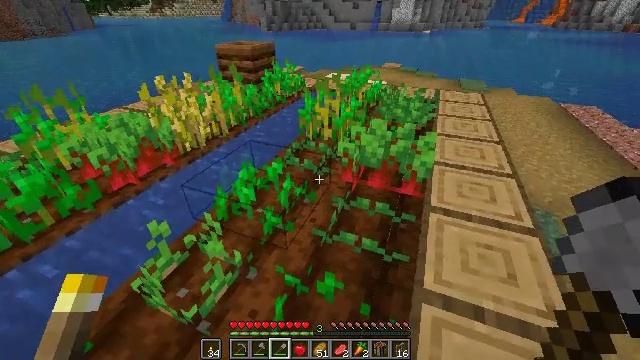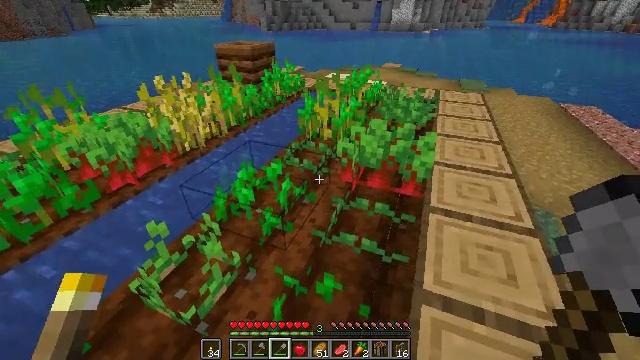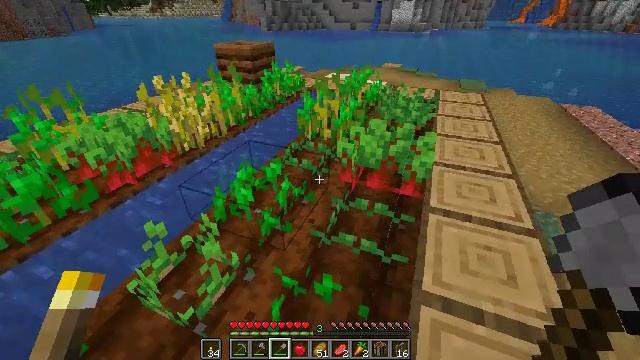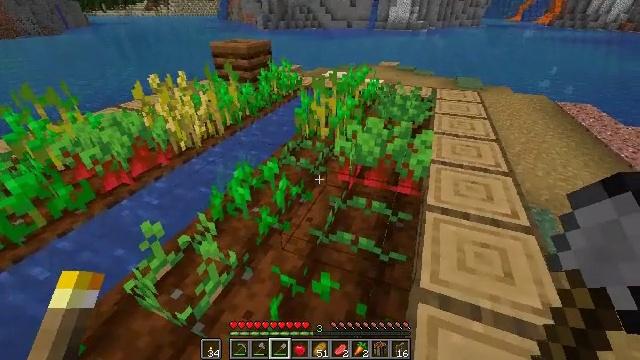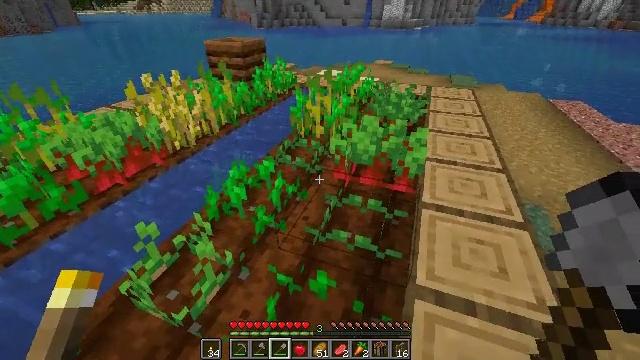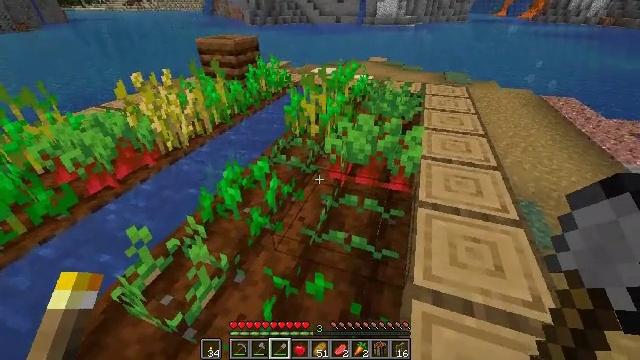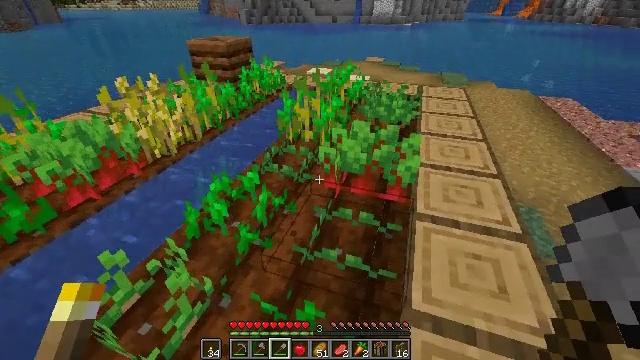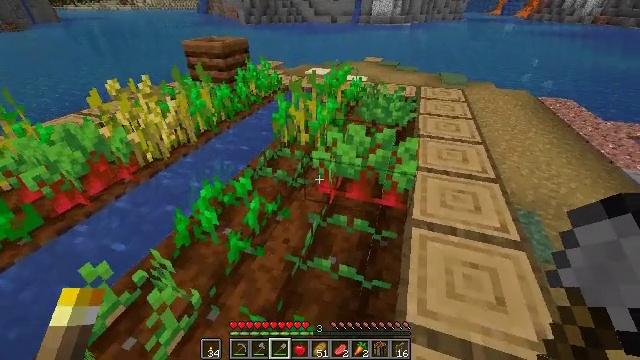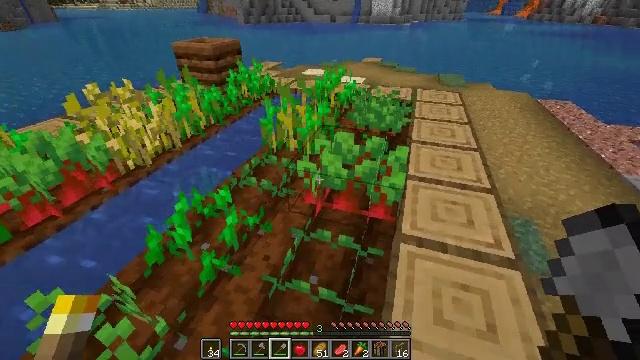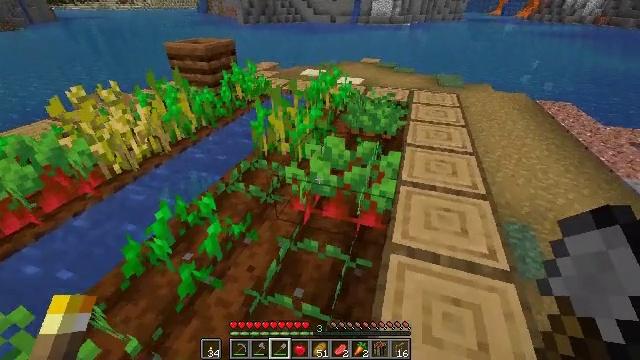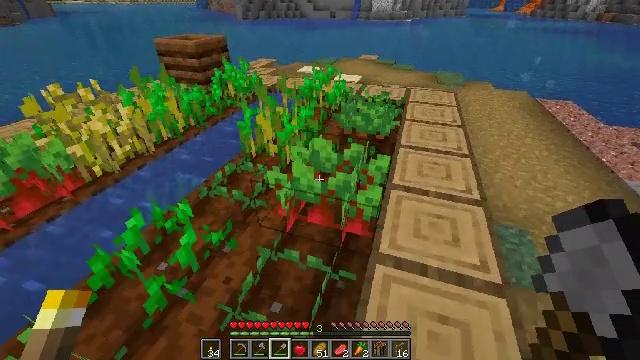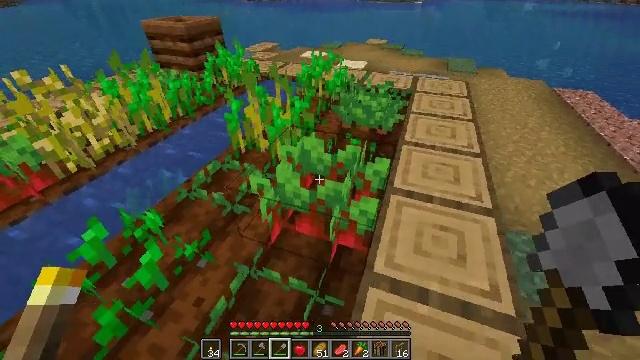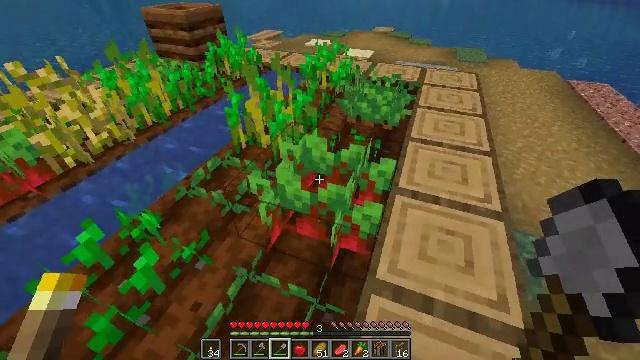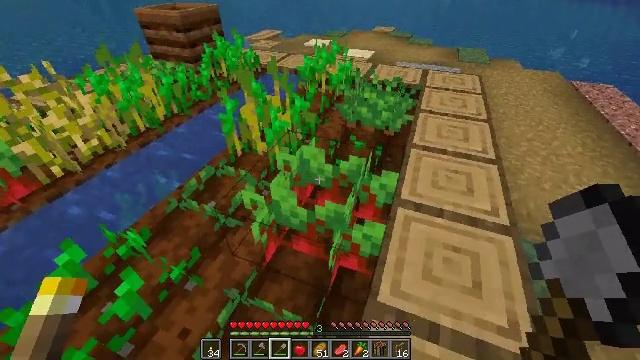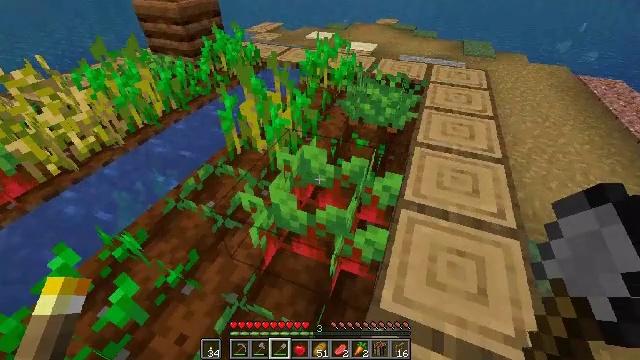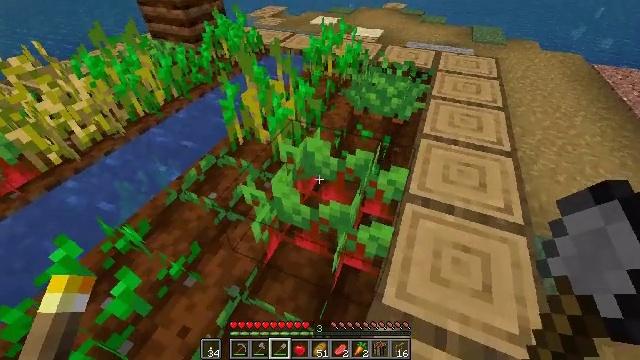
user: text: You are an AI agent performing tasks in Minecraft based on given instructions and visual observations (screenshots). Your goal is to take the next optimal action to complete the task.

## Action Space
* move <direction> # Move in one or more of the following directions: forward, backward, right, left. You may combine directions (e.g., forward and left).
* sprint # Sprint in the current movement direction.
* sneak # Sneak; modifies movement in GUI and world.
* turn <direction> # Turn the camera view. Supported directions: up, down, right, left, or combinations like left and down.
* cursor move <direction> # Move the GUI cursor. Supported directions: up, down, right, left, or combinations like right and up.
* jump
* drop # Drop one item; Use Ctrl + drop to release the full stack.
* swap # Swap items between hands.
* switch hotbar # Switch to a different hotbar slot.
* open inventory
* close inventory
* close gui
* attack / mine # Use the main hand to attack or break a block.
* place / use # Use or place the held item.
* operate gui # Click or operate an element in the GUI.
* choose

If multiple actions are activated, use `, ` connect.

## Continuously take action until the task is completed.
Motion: motion action
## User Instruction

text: Pull up beetroots from the soil.
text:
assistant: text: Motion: no_op
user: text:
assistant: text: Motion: no_op
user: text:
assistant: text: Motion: no_op
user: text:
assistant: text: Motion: turn right
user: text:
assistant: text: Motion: move forward, turn right
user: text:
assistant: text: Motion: move forward and move right
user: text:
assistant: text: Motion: move forward and move right
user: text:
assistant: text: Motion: move forward and move right
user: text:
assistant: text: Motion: move forward and move right
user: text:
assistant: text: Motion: move forward
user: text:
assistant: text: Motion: move forward, turn left and down
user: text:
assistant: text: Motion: move forward, turn left and down
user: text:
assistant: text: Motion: no_op
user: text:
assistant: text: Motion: turn down
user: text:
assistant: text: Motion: turn down
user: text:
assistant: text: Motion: turn down
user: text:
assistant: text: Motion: turn down
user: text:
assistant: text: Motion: attack / mine
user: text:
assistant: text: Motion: attack / mine
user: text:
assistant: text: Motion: no_op
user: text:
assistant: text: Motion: no_op
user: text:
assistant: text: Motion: no_op
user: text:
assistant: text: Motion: no_op
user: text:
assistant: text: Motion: no_op